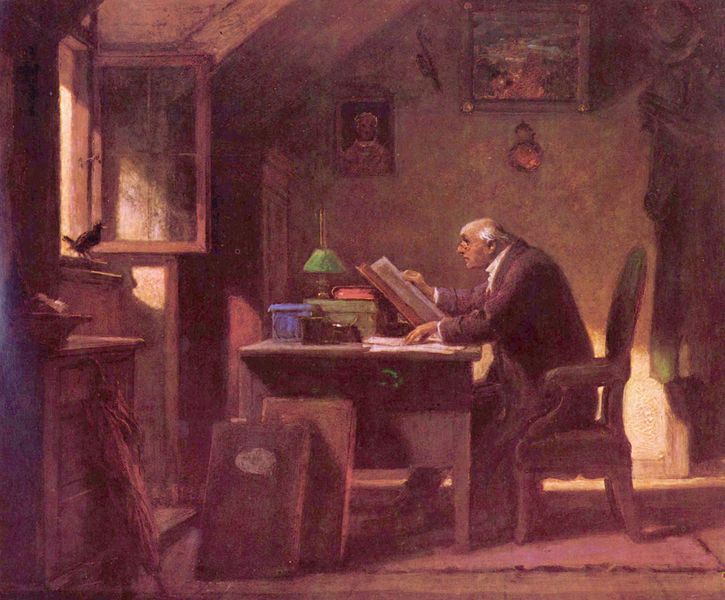
Titel: Ein Besuch
Künstler: Carl Spitzweg
Standort: Schweinfurt
Institution: Sammlung Georg Schäfer
Schlagwörter: blau, blätter, dunkel, gemälde, mann, schatten, vogel, grün, ocker, sitzen, abend, braun, fenster, glas, grau, haar, hintergrund, holz, hut, lampe, licht, raum, stuhl, tisch, zimmer, dach, regenschirm, rot, schirm, beige, malerei, teppich, alt, anzug, wand, rahmen, schale, schüssel, bild, herr, innenraum, portrait, porträt, rückenlehne, öl, sonne, boden, interieur, mantel, sessel, innen, arbeit, genre, kanne, schrift, bilder, bücher, kommode, papiere, schrank, schreibtisch, bogen, alter mann, lehrer, sonnenlicht, violett, romantik, karikatur, pfeife, glatze, lesen, atelier, läufer, stube, kammer, carl spitzweg, spitzweg, offen, alter, buch, fensterrahmen, brille, schriftsteller, denker, wissenschaftler, karton, biedermeier, öllicht, schreibmaschine, besuch, atlant, foliant, öllampe, amsel, schreiben, dunkle, fensterbank, sonnenschein, stapel, leser, gelehrter, studieren, geöffnet, studierzimmer, studium, lernen, büro, bieder, armut, abendröte, dachgeschoss, dachschräge, rottöne, biedermaier, folianten, rün, nordalpin, atlanten, mappen, liest, petroliumlampe, schreibzimmer, buchstütze, dachstube, grüßgott, 1900, 1800, dachräge, studierent, sprossenfeister, grüne lampe, petrolim, schwarzer vogel